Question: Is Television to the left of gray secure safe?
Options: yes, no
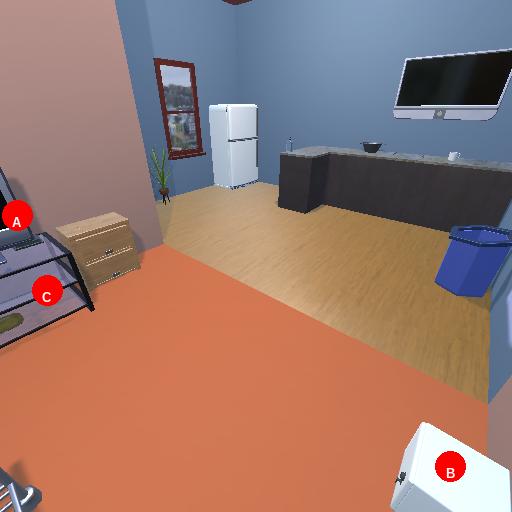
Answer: yes